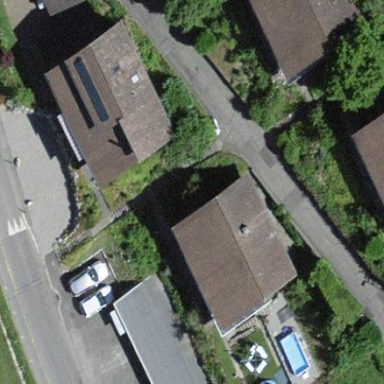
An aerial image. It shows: Residential building.